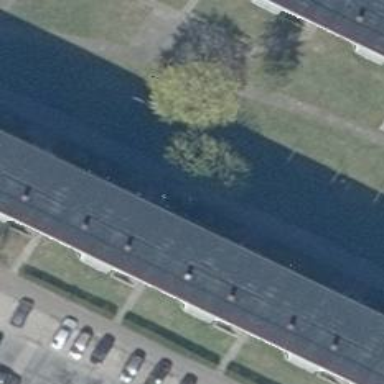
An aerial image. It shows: Apartment building with flat roof.